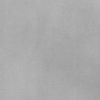
Label: dusty